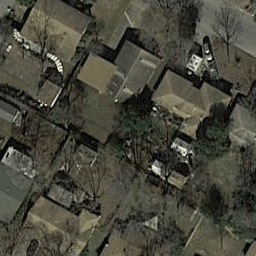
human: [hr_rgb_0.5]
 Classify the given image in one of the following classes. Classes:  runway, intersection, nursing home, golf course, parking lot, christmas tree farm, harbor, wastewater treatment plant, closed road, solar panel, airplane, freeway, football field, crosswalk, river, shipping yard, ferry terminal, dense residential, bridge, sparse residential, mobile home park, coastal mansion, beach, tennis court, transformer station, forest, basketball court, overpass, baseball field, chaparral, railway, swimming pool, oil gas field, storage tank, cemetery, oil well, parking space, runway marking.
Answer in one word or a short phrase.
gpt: dense residential